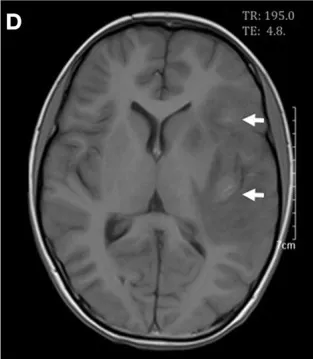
Cerebral magnetic resonance imaging on day 13. Axial T1-weighted scan showed small areas of hemorrhages in the frontal and insular lobes (D).
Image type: radiology (mri)